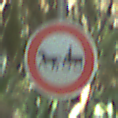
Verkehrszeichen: VerbotGespannfuhrwerke
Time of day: Midday
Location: Outdoor (Nature)
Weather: Clear
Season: NotSpecified
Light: Natural